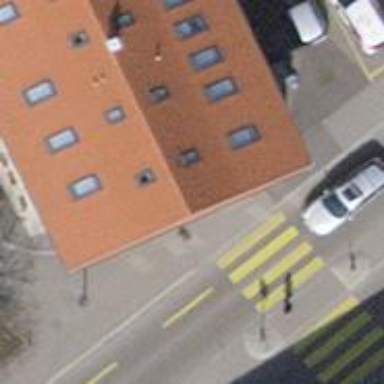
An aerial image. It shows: Restaurant.